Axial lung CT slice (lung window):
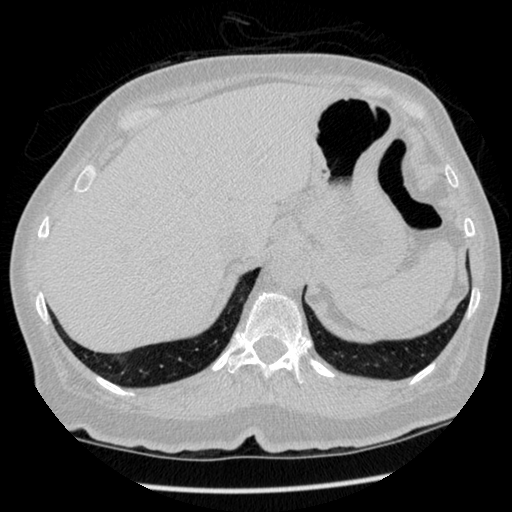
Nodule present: no